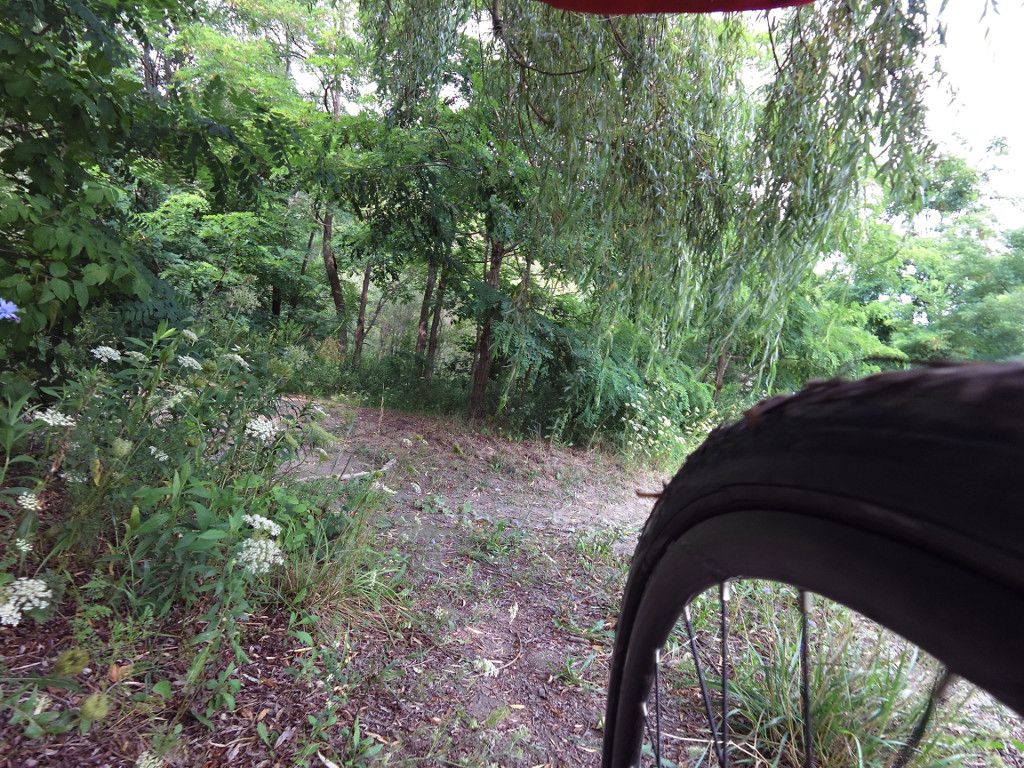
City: toronto